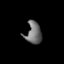
Tissue: lung
Cell type: Epithelial cells
Senescence score: 0.2056
Nuclear area (px): 336
Mean DAPI intensity: 110.015